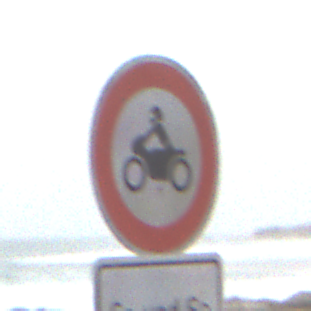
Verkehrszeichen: VerbotKraftraeder
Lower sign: ZeitangabenMitBeschraenkungAufWochentage8
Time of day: Midday
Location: Outdoor (Nature)
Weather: PartlyCloudy
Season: NotSpecified
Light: Natural